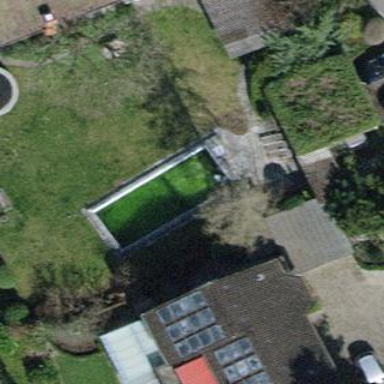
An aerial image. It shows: Swimming pool located in leisure land.